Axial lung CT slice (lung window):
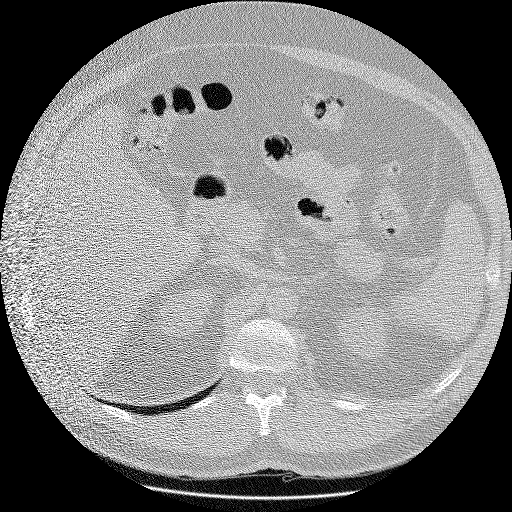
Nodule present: no